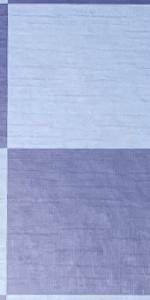
Label: Empty